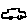
Label: car